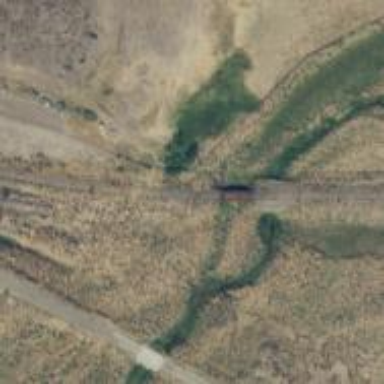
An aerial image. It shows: Preserved railway bridge with rail tracks.